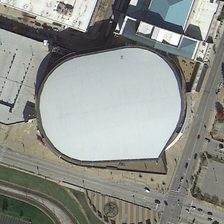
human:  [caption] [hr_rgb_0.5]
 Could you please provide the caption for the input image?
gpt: several buildings are near an oval white building near a crossroads .

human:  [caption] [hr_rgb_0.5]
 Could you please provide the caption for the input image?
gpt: several buildings are near an oval white building near a crossroads .

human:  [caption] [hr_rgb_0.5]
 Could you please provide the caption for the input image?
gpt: several buildings are near an oval white building near a crossroads .

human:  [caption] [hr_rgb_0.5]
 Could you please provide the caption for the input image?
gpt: several buildings are near an oval white building near a crossroads .

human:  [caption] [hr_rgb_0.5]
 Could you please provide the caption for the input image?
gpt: several buildings are near an oval white building near a crossroads .